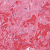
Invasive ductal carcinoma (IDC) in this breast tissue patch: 0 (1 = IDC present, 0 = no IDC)